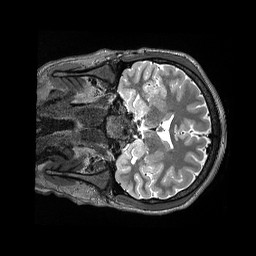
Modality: T2w
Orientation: coronal
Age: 21
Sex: male
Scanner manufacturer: siemens
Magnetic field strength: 3 T
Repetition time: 3.2 s
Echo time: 0.564 s